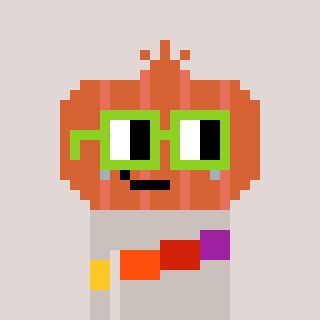
a pixel art character with square light green glasses, a onion-shaped head and a foggrey-colored body on a warm background